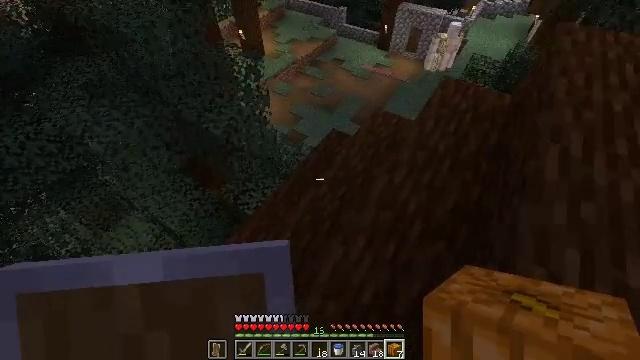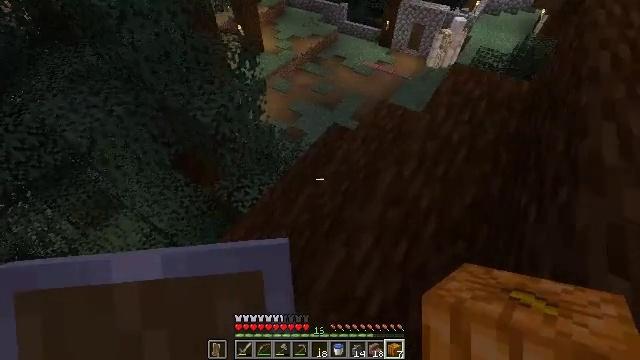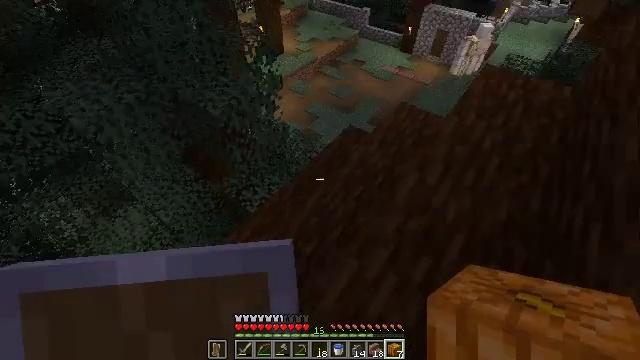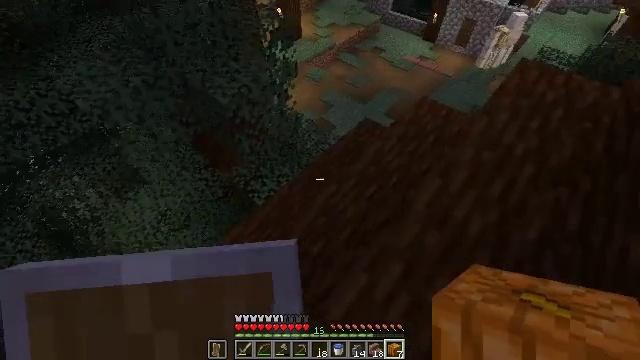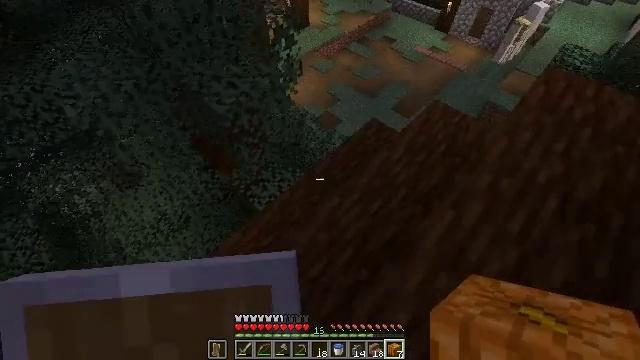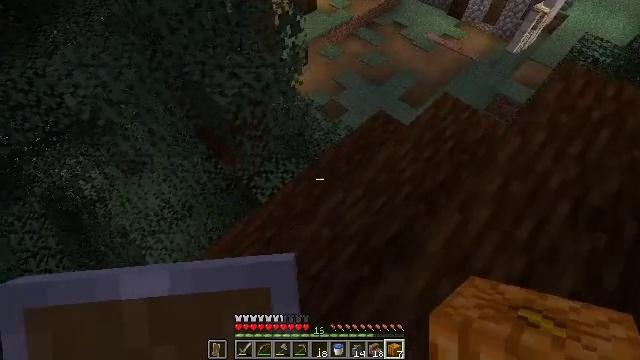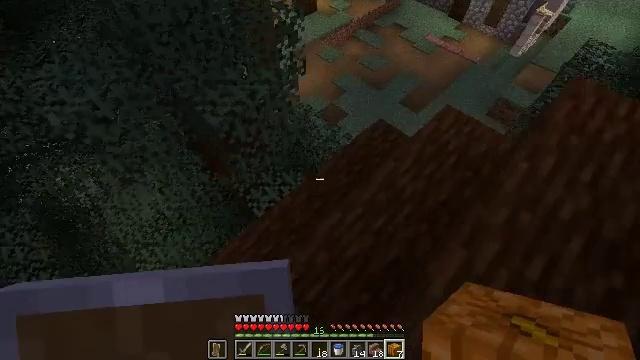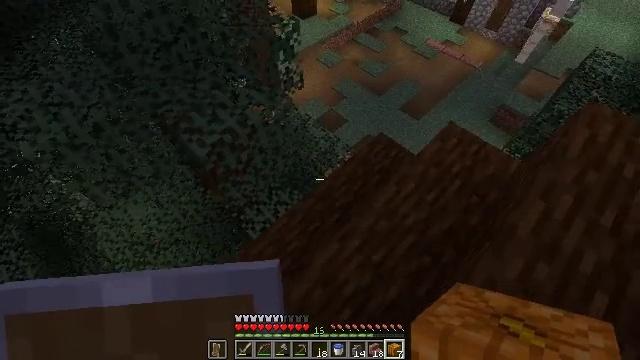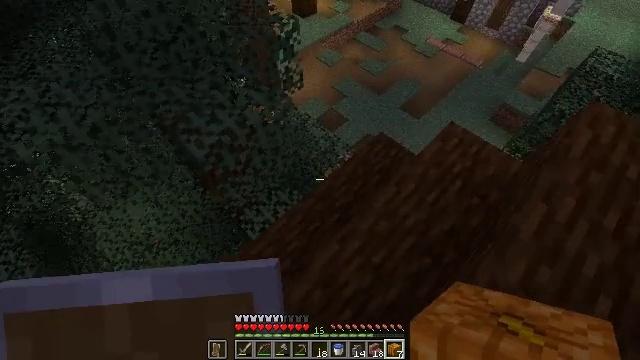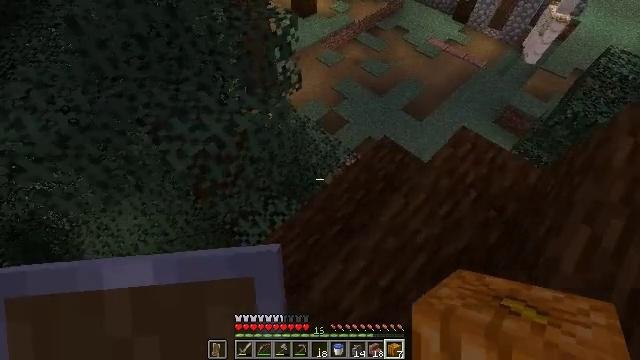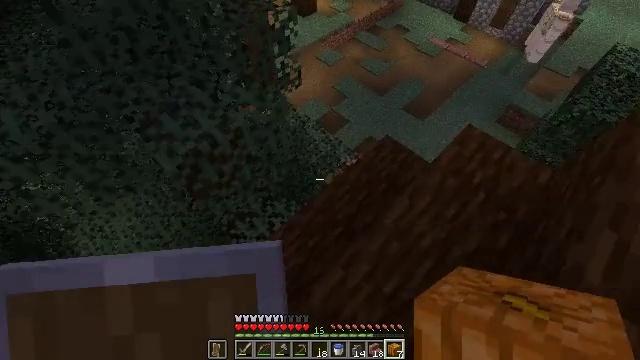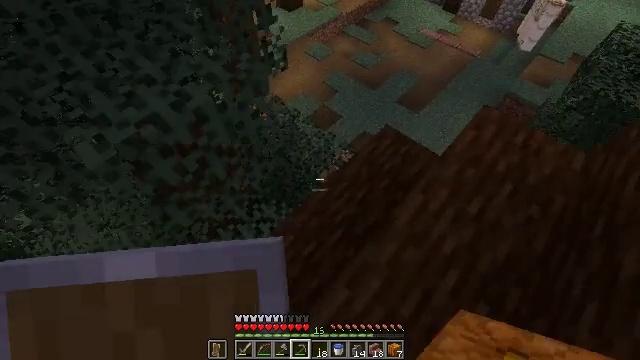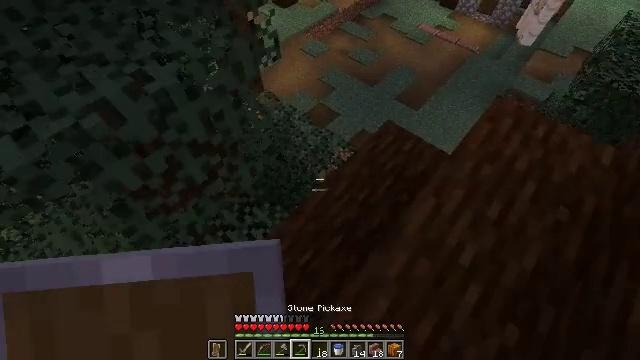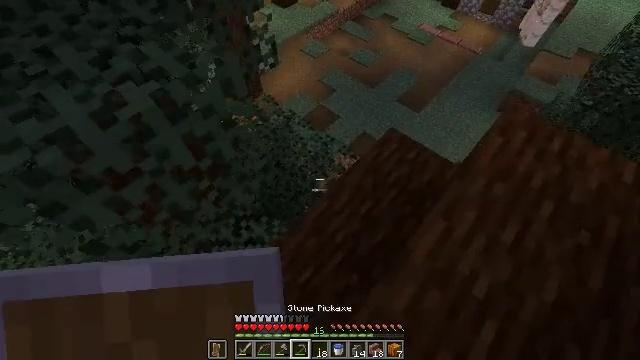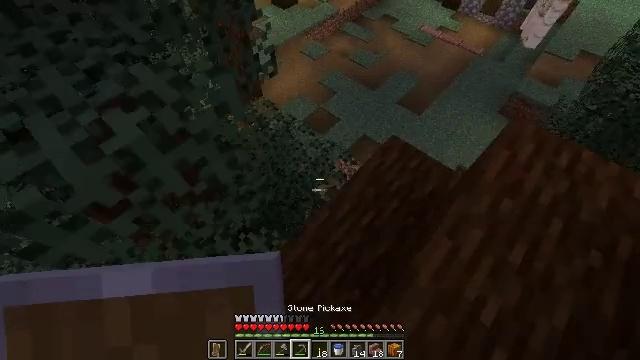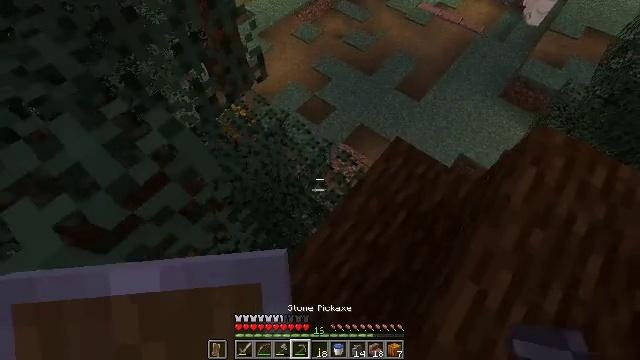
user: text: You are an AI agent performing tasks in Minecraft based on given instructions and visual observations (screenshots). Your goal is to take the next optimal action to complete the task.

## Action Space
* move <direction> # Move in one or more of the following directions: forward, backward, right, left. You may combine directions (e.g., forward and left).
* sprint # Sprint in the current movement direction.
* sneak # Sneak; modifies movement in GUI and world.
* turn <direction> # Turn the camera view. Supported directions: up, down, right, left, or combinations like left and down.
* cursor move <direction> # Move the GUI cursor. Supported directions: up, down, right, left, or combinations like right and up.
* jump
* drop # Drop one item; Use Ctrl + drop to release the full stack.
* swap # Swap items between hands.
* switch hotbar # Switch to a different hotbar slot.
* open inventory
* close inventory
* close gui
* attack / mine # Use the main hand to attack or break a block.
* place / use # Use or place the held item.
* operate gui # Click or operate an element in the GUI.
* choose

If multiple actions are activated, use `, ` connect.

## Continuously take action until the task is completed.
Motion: motion action
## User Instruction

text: Gather a pumpkin block.
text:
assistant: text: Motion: move forward
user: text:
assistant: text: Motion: move forward, turn left
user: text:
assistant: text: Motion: move forward, turn left and down
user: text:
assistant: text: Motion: move forward, turn left and down
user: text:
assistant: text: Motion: move forward, turn left and down
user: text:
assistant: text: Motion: move forward
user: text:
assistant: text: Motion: move forward
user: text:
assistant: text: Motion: move forward
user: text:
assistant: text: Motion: move forward
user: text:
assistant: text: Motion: move forward
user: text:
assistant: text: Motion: move forward, turn right, switch to hotbar 4
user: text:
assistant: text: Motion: move forward, switch to hotbar 4
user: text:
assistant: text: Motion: move forward, switch to hotbar 4
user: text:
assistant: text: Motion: move forward
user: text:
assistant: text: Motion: move forward, turn right and down
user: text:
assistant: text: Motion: move forward, turn down
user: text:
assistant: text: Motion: move forward
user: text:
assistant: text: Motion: switch to hotbar 3
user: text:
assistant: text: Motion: turn right and down, switch to hotbar 3
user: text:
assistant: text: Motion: turn right and down, switch to hotbar 3
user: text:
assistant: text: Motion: no_op
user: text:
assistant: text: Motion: no_op
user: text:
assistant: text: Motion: move forward
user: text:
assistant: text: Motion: move forward, turn left
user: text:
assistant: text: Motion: move forward, turn left and up
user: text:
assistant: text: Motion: move forward, turn left and up
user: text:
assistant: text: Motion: move forward
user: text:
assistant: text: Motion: move forward
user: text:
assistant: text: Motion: move forward, turn left and up
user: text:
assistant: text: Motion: move forward, turn left and up